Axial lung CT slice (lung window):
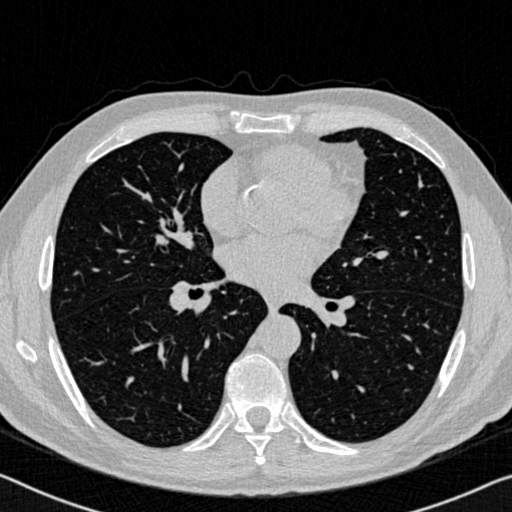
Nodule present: no